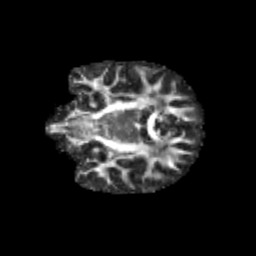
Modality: FA
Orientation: coronal
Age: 12
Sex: female
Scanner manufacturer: siemens
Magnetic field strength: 3 T
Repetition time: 3.8 s
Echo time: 0.07 s